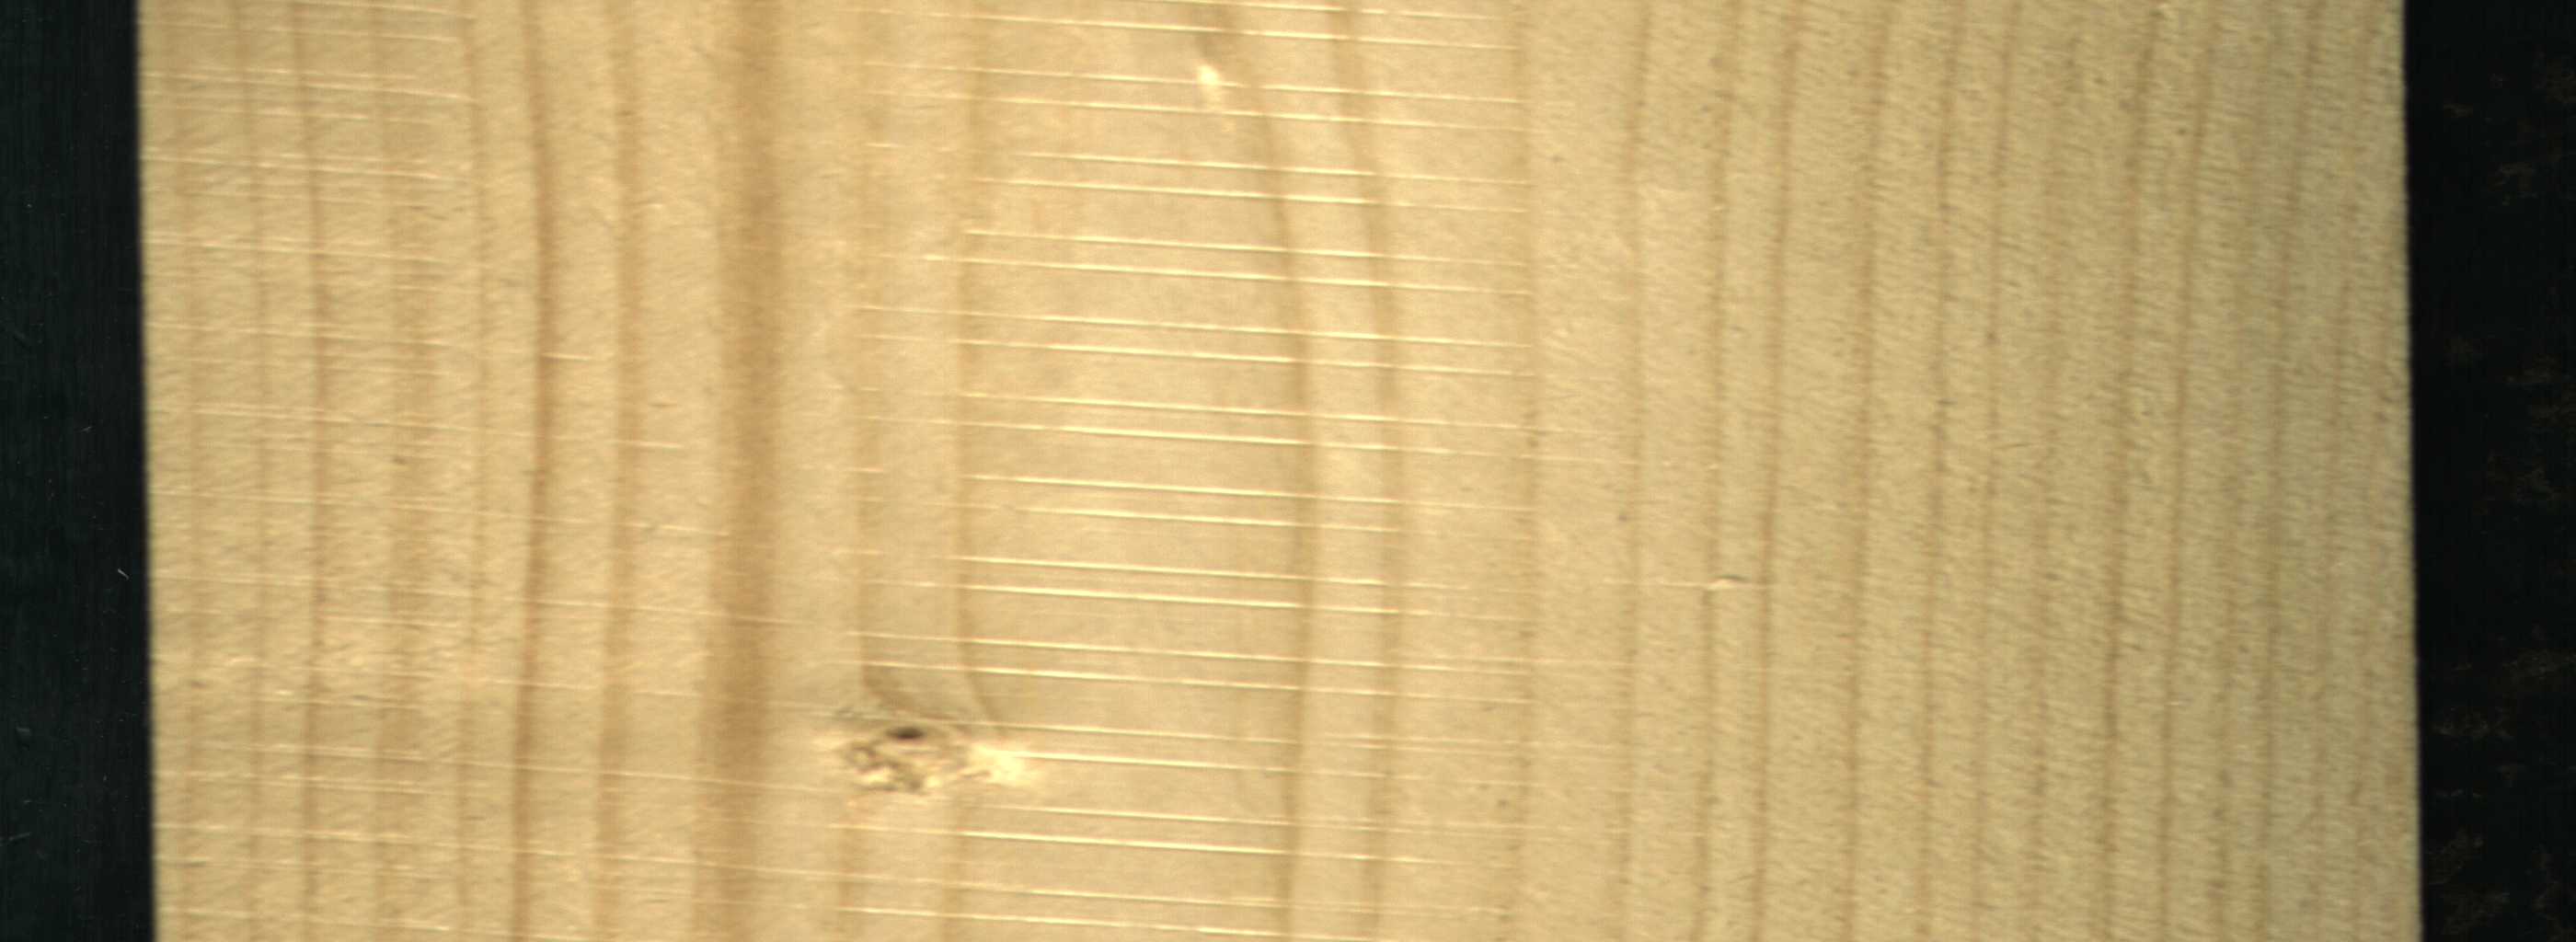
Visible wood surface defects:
Live_Knot